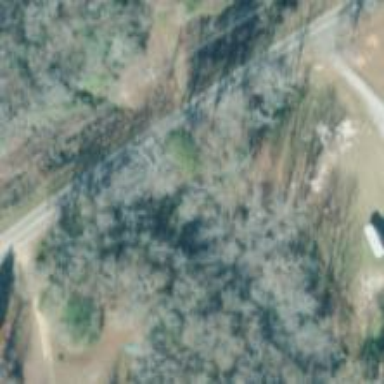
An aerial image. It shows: Culvert tunnel.